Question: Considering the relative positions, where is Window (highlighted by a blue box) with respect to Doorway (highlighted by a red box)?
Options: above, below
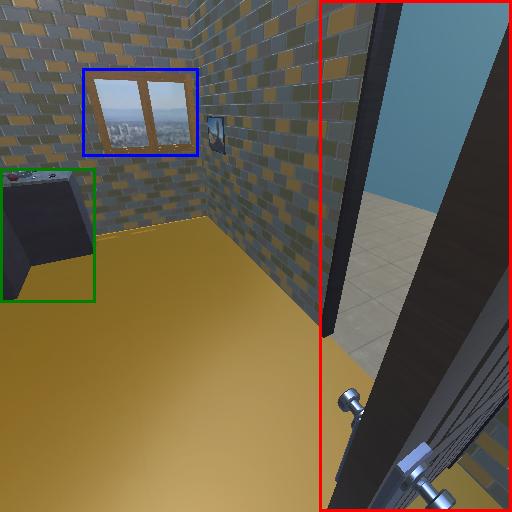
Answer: above